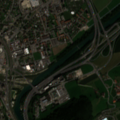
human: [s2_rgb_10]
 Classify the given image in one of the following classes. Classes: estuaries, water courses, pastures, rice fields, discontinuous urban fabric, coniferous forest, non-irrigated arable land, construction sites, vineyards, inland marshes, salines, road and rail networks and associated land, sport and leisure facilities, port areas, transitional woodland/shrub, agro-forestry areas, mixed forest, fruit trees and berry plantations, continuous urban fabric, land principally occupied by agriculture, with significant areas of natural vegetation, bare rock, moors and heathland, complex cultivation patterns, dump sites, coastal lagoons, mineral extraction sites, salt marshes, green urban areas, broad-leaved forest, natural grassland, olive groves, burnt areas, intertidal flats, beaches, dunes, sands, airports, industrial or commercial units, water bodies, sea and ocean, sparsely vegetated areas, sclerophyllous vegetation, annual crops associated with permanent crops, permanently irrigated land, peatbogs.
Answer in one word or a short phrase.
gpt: discontinuous urban fabric, industrial or commercial units, green urban areas, non-irrigated arable land, mixed forest